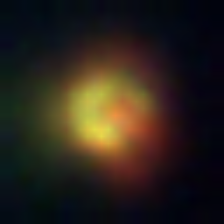
Taxon: NanoPlankton
Group: Other